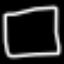
Label: square